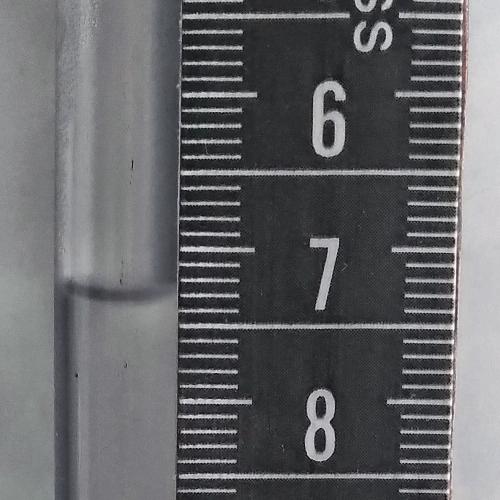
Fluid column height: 7.3 cm